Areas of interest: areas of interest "Fushenmei Home Market"
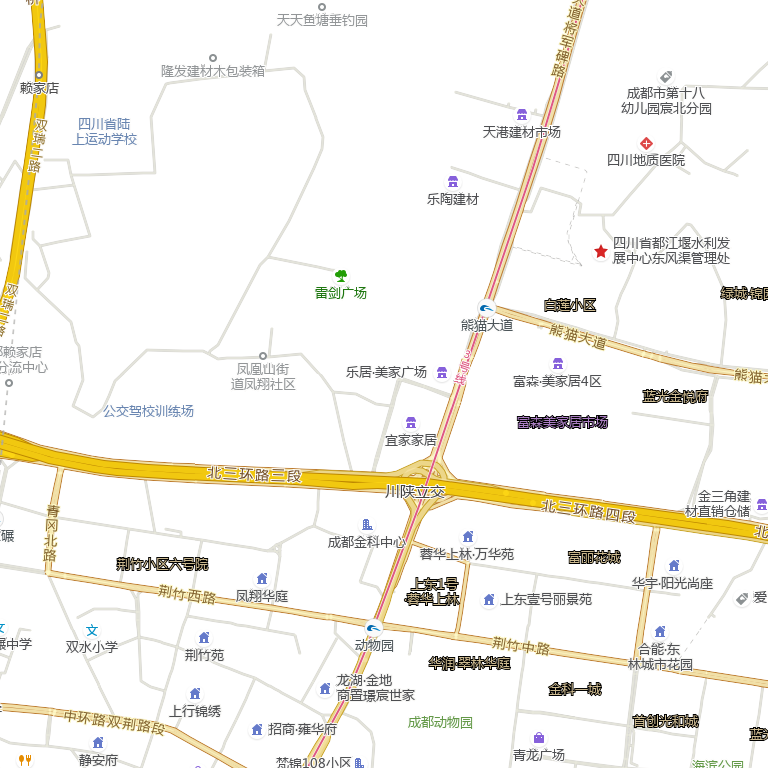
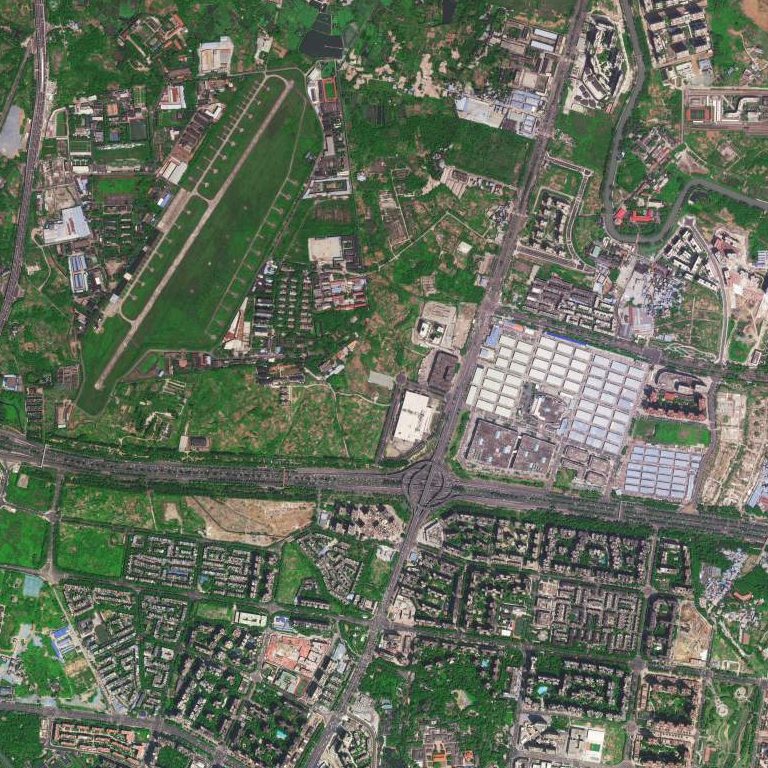